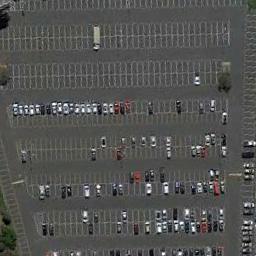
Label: parking_lot